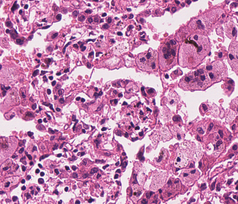
Tumor epithelial tissue: no
Tumor-associated stroma tissue: no
Normal tissue: yes